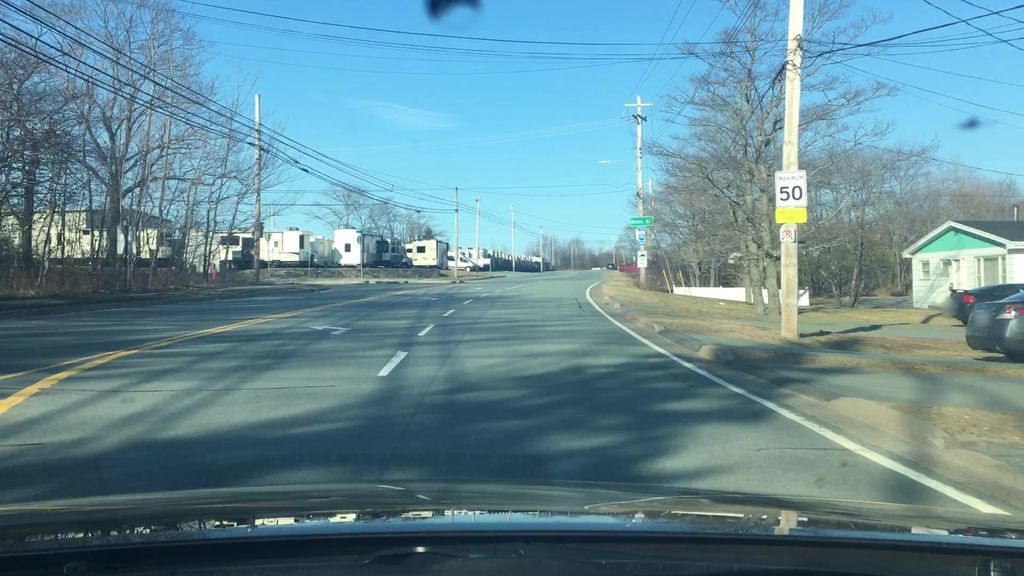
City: halifax